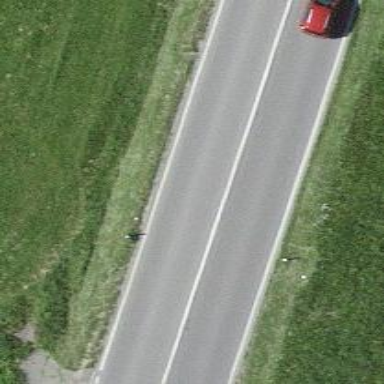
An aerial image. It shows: Primary highway.